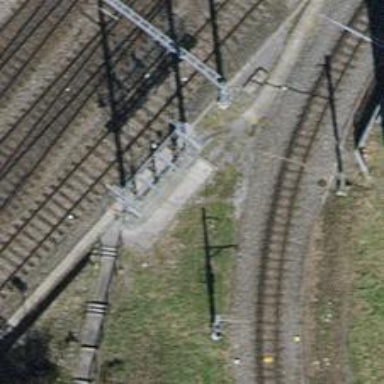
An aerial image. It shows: Narrow-gauge railway track with one electrified contact line.